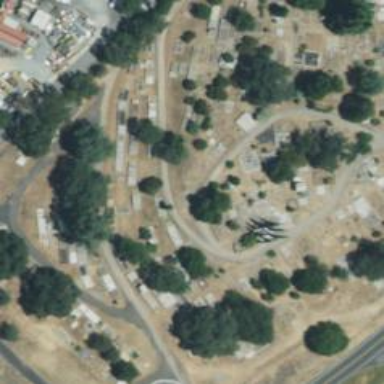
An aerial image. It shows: Cemetery.